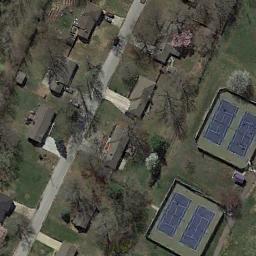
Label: tennis_court